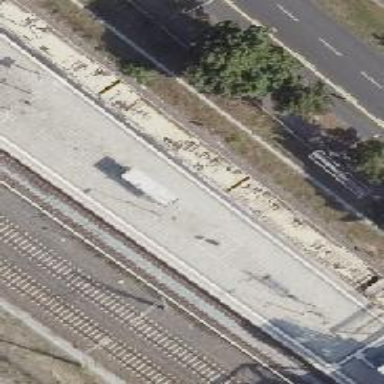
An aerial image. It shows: Site related to railway infrastructure.